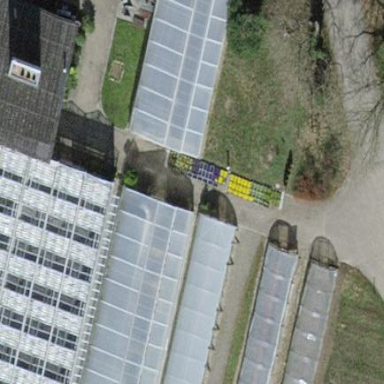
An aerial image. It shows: Greenhouse.